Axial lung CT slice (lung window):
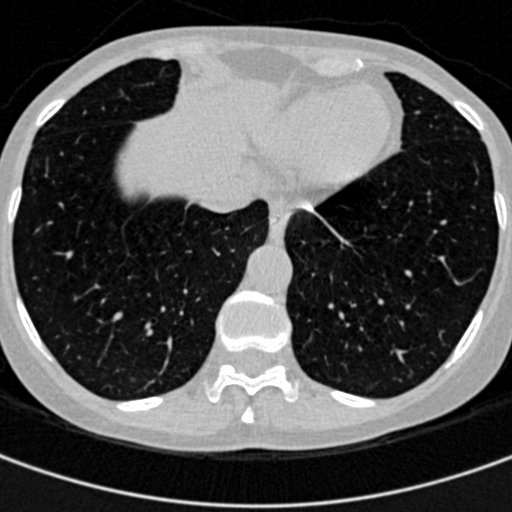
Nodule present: no